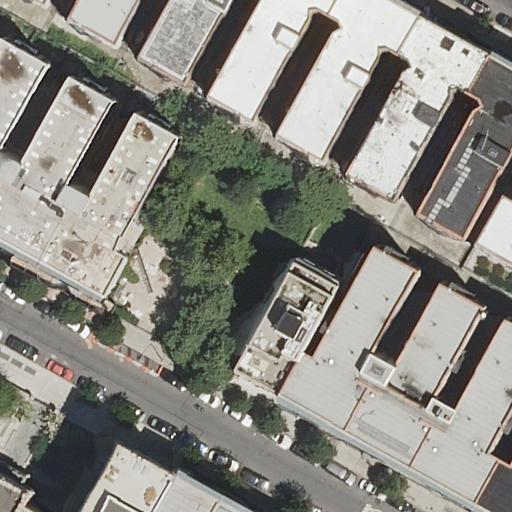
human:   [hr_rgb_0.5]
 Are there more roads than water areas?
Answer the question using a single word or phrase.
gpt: yes

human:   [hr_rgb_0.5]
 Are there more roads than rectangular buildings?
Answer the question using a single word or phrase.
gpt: no

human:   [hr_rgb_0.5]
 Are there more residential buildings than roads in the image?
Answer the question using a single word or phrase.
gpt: yes

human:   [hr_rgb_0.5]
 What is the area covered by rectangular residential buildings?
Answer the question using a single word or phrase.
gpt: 372m2

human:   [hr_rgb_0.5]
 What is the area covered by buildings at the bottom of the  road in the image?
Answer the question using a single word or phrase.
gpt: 1346m2

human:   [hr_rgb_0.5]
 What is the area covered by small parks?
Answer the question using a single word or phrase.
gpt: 0m2

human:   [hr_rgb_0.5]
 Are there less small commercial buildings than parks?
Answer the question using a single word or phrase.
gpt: yes

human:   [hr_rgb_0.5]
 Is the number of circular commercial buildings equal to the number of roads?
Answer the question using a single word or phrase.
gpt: no

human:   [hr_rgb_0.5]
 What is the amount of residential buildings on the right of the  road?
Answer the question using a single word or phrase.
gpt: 10

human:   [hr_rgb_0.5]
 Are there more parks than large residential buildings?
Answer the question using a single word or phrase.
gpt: no

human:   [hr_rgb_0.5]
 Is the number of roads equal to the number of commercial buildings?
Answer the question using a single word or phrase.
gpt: no

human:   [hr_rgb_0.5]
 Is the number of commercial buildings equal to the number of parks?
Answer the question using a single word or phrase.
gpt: no

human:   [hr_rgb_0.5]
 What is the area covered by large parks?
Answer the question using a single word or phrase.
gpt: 1183m2

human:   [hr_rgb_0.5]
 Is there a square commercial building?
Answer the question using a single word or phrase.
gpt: no

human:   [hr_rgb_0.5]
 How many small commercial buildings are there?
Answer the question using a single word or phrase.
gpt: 0

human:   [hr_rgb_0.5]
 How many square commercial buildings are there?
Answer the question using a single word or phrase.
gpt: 0

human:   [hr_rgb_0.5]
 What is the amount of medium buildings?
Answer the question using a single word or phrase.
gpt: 12

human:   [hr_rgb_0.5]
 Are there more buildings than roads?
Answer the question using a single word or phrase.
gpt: yes

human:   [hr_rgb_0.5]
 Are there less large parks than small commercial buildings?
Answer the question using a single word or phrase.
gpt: no

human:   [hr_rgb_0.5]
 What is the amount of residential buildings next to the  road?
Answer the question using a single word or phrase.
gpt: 19

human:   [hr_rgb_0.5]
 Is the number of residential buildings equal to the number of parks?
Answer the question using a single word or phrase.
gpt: no

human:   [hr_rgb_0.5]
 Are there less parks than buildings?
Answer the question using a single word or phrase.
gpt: yes

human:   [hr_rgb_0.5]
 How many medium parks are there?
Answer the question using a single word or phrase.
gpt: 0

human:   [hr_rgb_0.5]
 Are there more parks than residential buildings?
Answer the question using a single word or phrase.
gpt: no

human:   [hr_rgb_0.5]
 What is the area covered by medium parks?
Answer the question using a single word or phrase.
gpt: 0m2

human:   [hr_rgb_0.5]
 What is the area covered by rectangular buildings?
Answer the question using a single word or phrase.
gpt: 372m2

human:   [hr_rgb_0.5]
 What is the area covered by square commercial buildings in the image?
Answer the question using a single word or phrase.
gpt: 0m2

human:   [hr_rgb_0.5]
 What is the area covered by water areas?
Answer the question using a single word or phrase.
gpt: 0m2

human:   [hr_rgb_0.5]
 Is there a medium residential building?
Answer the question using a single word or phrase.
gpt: yes

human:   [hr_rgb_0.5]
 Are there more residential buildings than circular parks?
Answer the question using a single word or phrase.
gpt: yes

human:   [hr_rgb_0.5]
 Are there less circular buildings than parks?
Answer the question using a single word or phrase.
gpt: yes

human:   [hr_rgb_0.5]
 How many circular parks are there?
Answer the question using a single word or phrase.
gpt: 0

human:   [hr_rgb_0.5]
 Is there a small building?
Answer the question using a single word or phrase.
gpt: yes

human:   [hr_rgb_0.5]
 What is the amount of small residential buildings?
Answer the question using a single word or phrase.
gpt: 5

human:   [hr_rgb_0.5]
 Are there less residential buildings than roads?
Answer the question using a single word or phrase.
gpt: no

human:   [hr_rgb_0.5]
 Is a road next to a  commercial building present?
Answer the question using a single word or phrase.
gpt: no